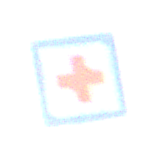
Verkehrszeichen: ErsteHilfe
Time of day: SunriseSunset
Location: Outdoor (Nature)
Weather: Clear
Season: Winter
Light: Natural